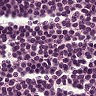
Metastatic tissue present: no